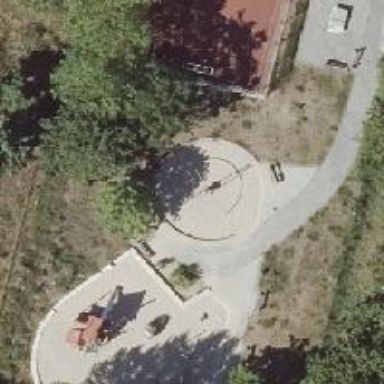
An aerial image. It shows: Playground area for leisure land.